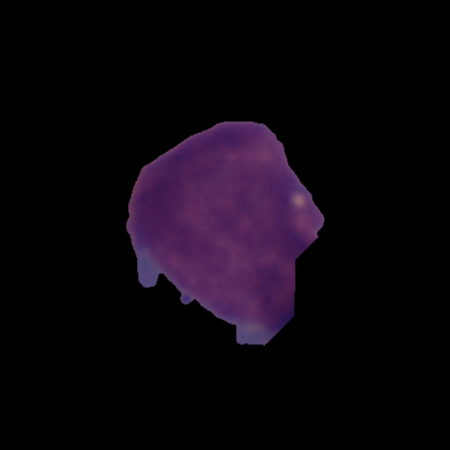
Label: cancer